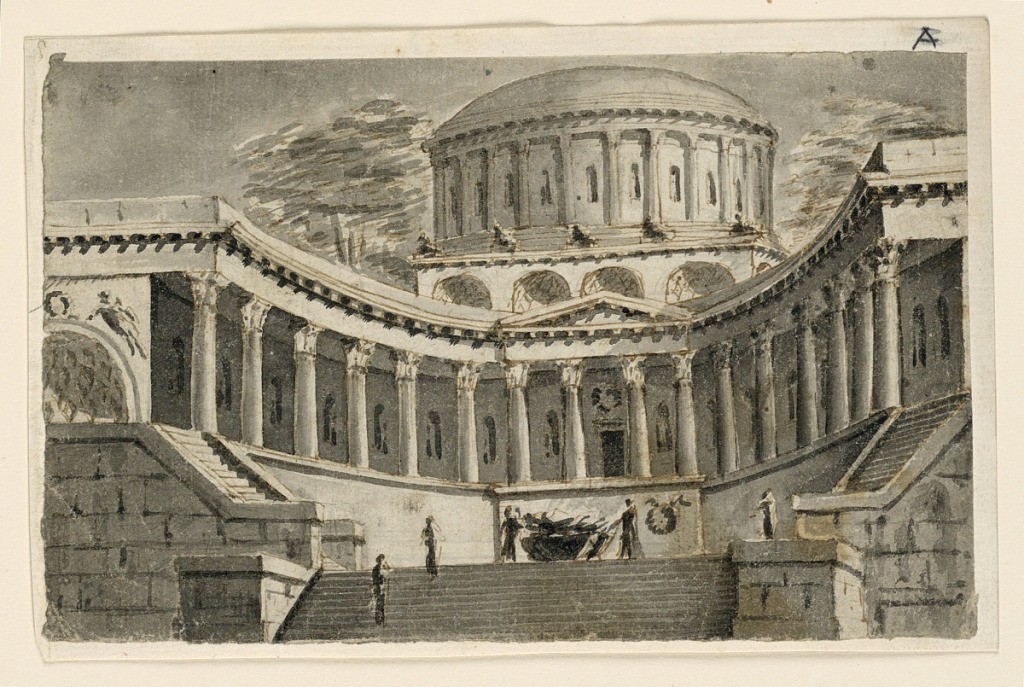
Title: Stage Design, Temple Atrium
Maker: Angelo Toselli, ca. 1765? – 1826
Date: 1815–30
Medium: Pen and bistre ink, brush and gray watercolor on paper
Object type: Drawing
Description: Horizontal rectangle. Steps leading up to a hemicycle. In its center a bowl crowned by fire. Figures are near it, others upon the stairs. Lateral stairs lead to a colonnade, with a domed building in the center.